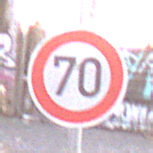
Verkehrszeichen: Geschwindigkeit70
Umgebung: Outdoor, Suburban
Tageszeit: SunriseSunset
Wetter: PartlyCloudy
Licht: Natural
Jahreszeit: NotSpecified
Kontrast: LowContrast